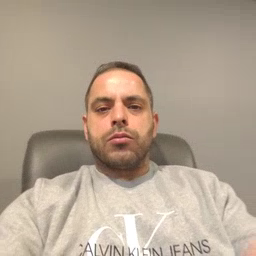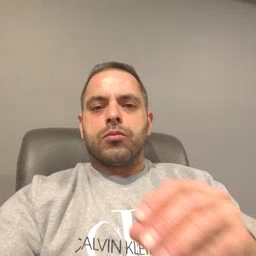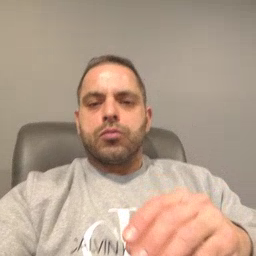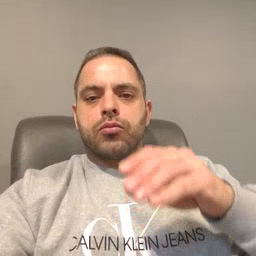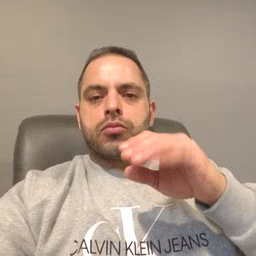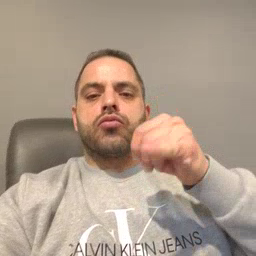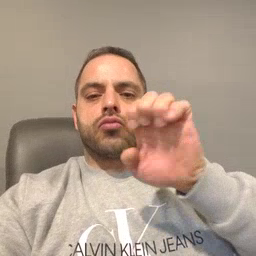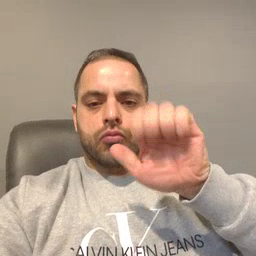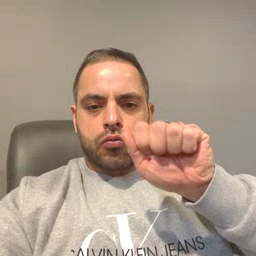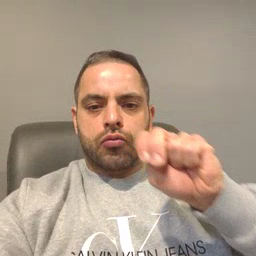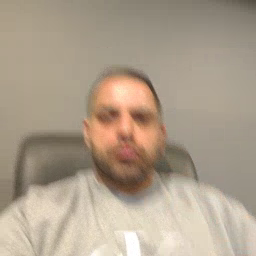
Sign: jeans